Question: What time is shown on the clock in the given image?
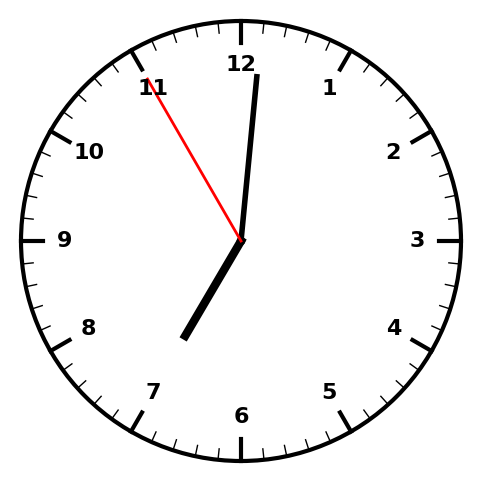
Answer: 07:00:55